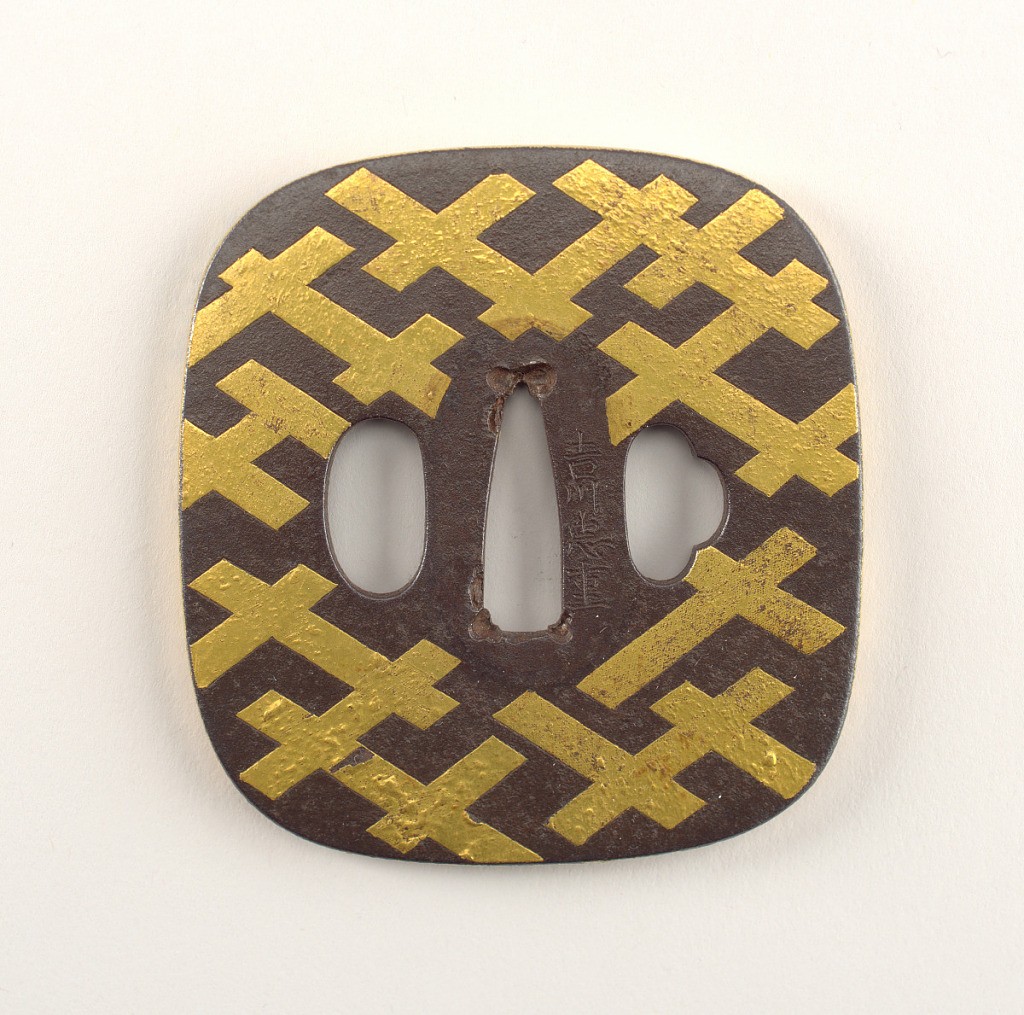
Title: Tsuba
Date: early 19th century
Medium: Metal, gilding
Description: Surface: MigakiShape: Nade kakuWorkmanship: Kin nunomeDetails: Hitsu: Ryo; sashi ura, han-getsu kei; sashi omote, suhama.Seppadai: Migaki.Mimi: Kaku koniku.Design: Omote: No isho (No play pattern.)Ura: Matsu-ba (Pine-needles.)???